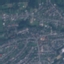
Land use / land cover: Residential